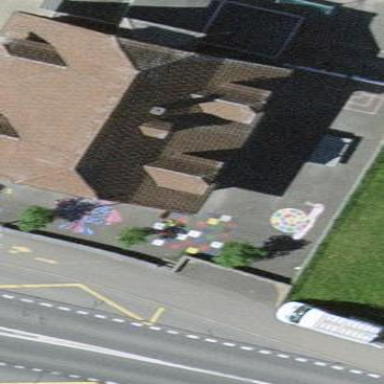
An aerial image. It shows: School building.